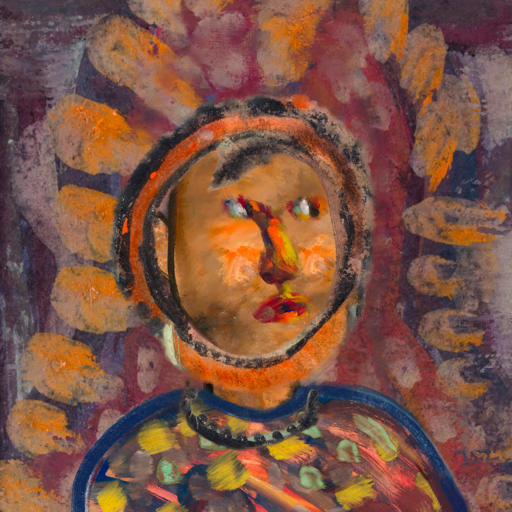
Background: Doll, Head And Neck Side: Gypsy_Queen, Face Side: An_Impression, Bust: Mother_And_Son_Mother, Hair Side: Childish, Head Accessory: Blank, Second Necklace: Blank, Necklace: Childish, Baby: Blank